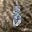
Label: 8